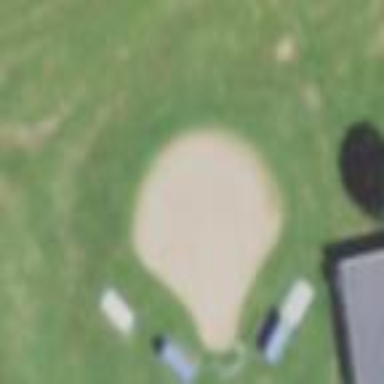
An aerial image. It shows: Baseball pitch for leisure land.